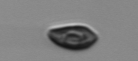
Label: Cryptophyta